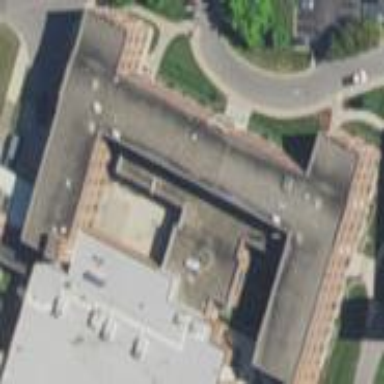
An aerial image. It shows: University building.